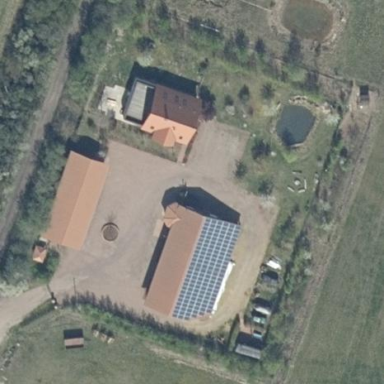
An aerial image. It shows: Farmyard area.